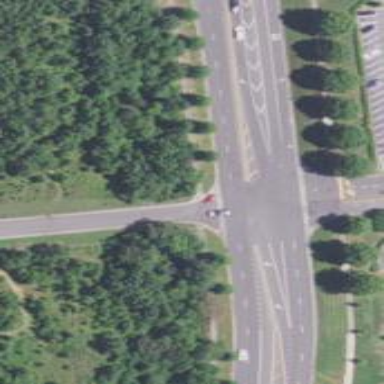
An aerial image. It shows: Unmarked crossing on the road.